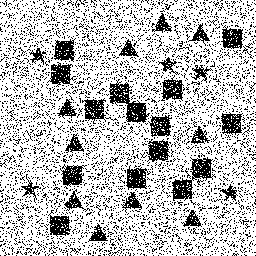
Squares: 15
Triangles: 10
Stars: 5
Total shapes: 30